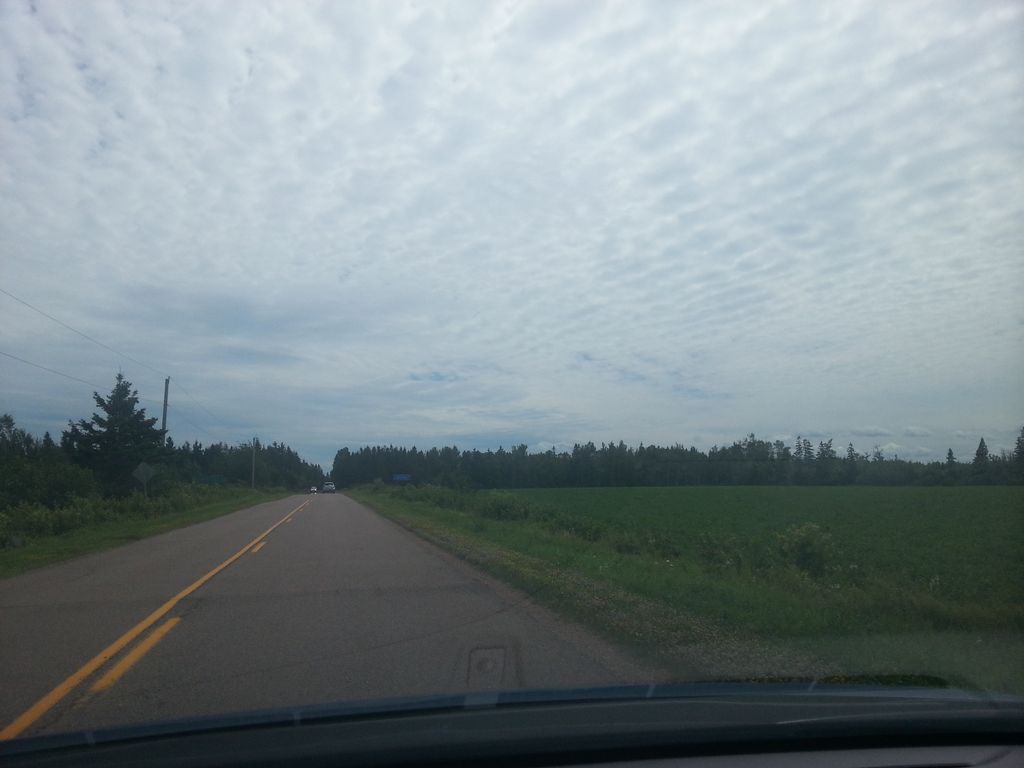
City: charlottetown